Question:
In this web page I applied online validation But it is not working.
In Jsp code:
'''
<tr><td><label style="color: red;">*</label>Book No</td>
<td><input type="text" size="20" name="book_no"
id="book_no" onchange="changeImg()"/></td>
<td><img id="right" height="20px" src="right.jpg" style="display:none"/>
<img id="wrong" height="20px" src="wrong.jpg" style="display:none"/></td>
</tr>
Inside Javascript page:
function changeImg(){
if(document.getElementById('book_no').value!=""){
document.getElementById('right').style.display="block";
document.getElementById('wrong').style.display="none";
}
else{
document.getElementById('right').style.display="none";
document.getElementById('wrong').style.display="block";
}
'''
}
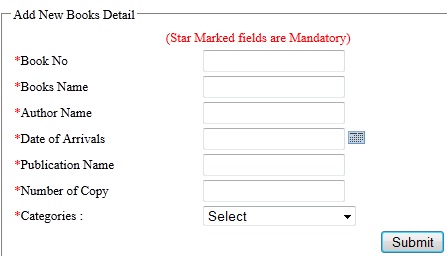
Answer: Replace
'''
onchange="changeImg()"
'''
with
'''
onchange="this.changeImg()"
'''
The reason this works is because is set to the object where your function exists.